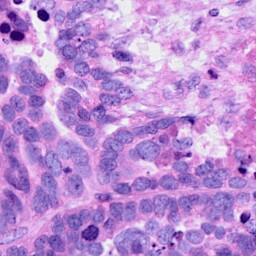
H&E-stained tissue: Ovarian